Question: I would like to know how to draw semi-transparent shapes in OpenCV, similar to those in the image below (from <URL>

I don't need those fancy circles, but I would like to be able to draw a rectangle, e.g, on a 3 channel color image and specify the transparency of the rectangle, something like
'''
rectangle (img, Point (100,100), Point (300,300), Scalar (0,125,125,0.4), CV_FILLED);
'''
where '0,125,125' is the color of the rectangle and '0.4' specifies the transparency.
However OpenCV doesn't have this functionality built into its drawing functions. How can I draw shapes in OpenCV so that the original image being drawn on is partially visible through the shape?
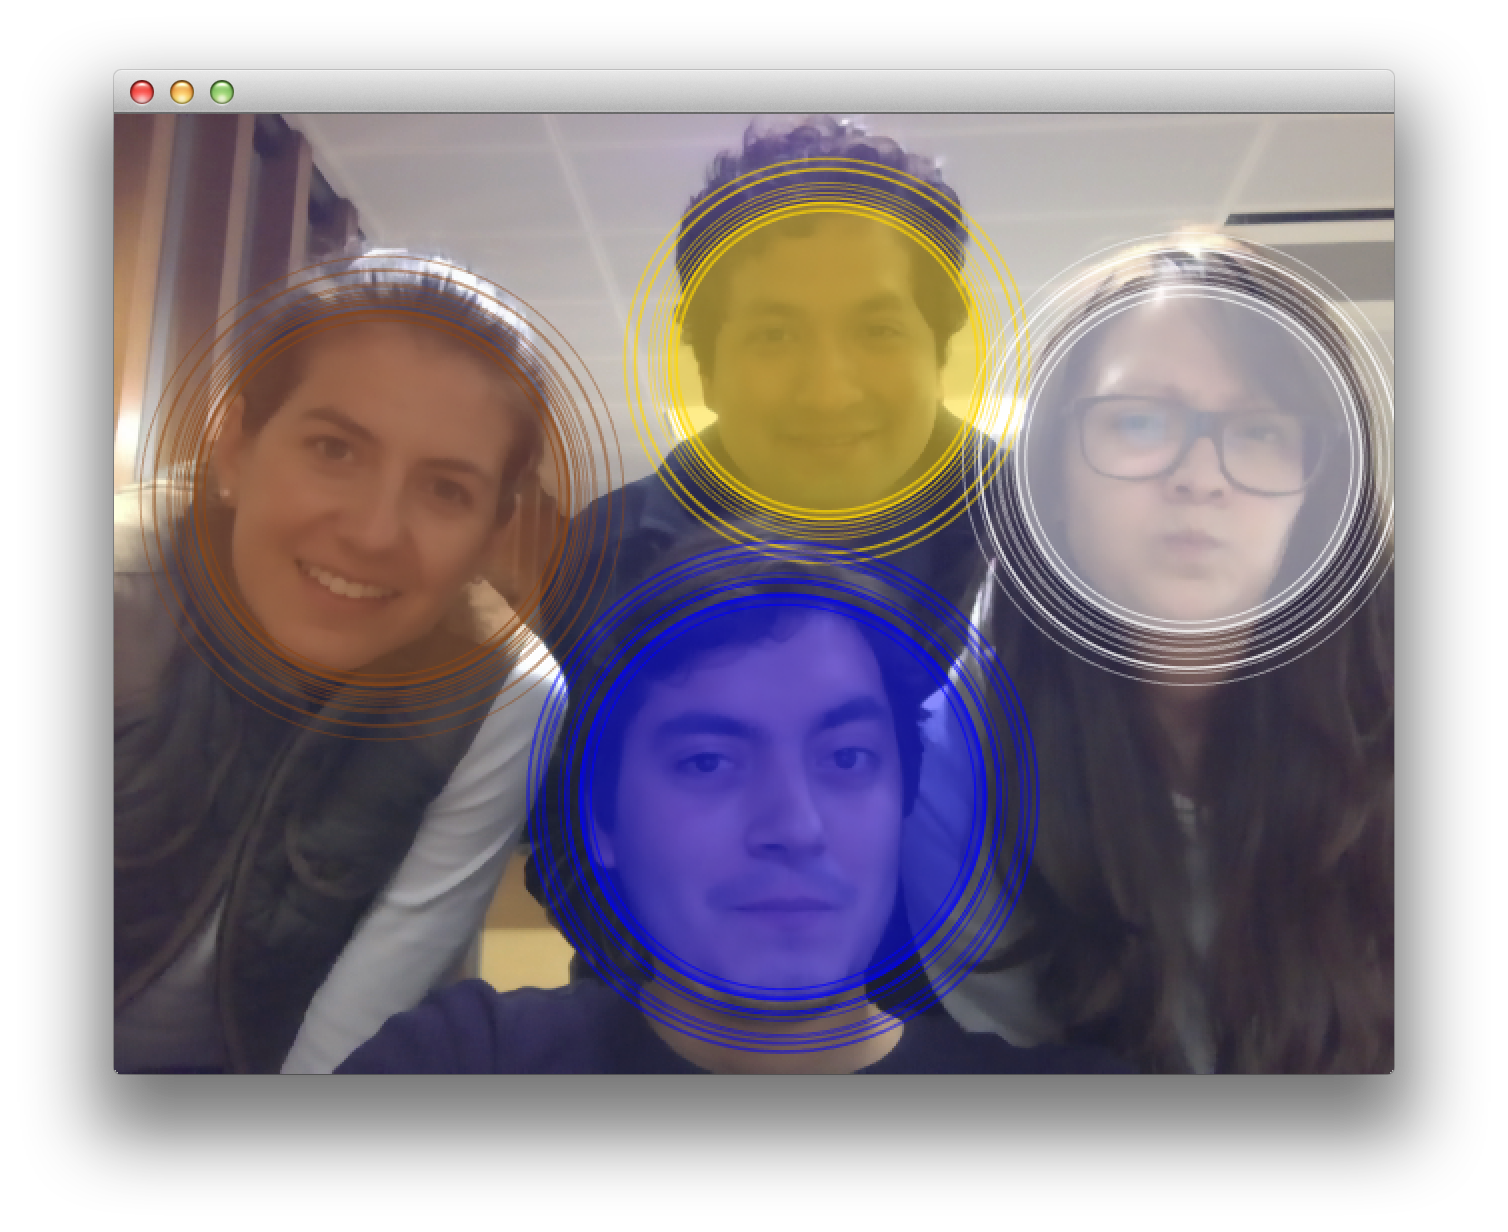
Answer: The image below illustrates transparency using OpenCV. You need to do an alpha blend between the image and the rectangle. Below is the code for one way to do this.

'''
#include <opencv2/core/core.hpp>
#include <opencv2/highgui/highgui.hpp>
int main( int argc, char** argv )
{
cv::Mat image = cv::imread("IMG_2083s.png");
cv::Mat roi = image(cv::Rect(100, 100, 300, 300));
cv::Mat color(roi.size(), CV_8UC3, cv::Scalar(0, 125, 125));
double alpha = 0.3;
cv::addWeighted(color, alpha, roi, 1.0 - alpha , 0.0, roi);
cv::imshow("image",image);
cv::waitKey(0);
}
'''